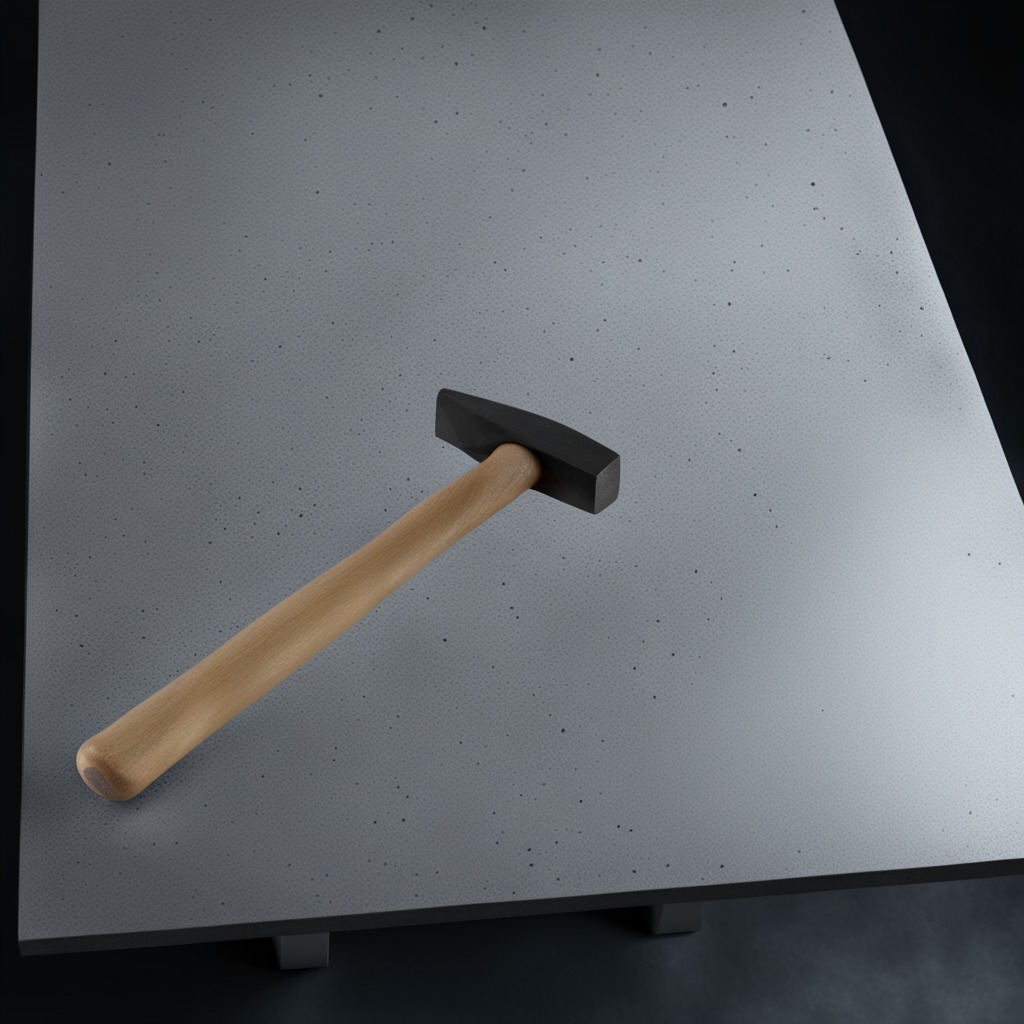
A hammer lying on a clean granite table inside a workshop at night dim ambient light soft shadows worn but